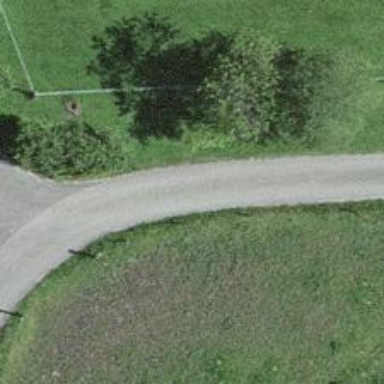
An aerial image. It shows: Well-maintained track road with grade 1 tracktype.